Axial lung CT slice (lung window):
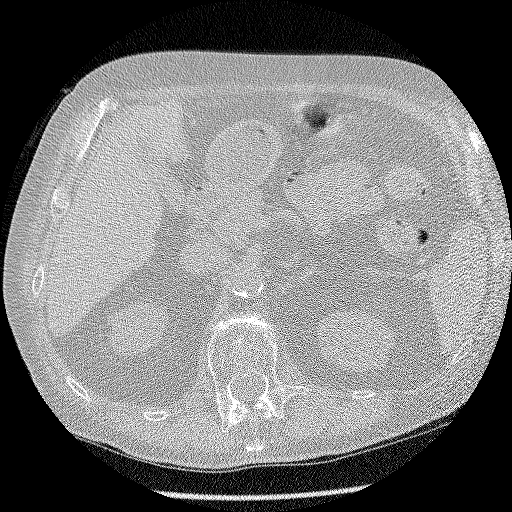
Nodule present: no